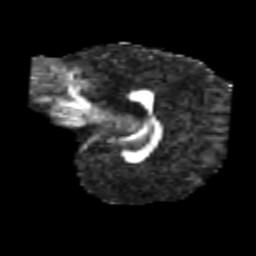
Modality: FA
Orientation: sagittal
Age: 6
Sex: male
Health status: healthy